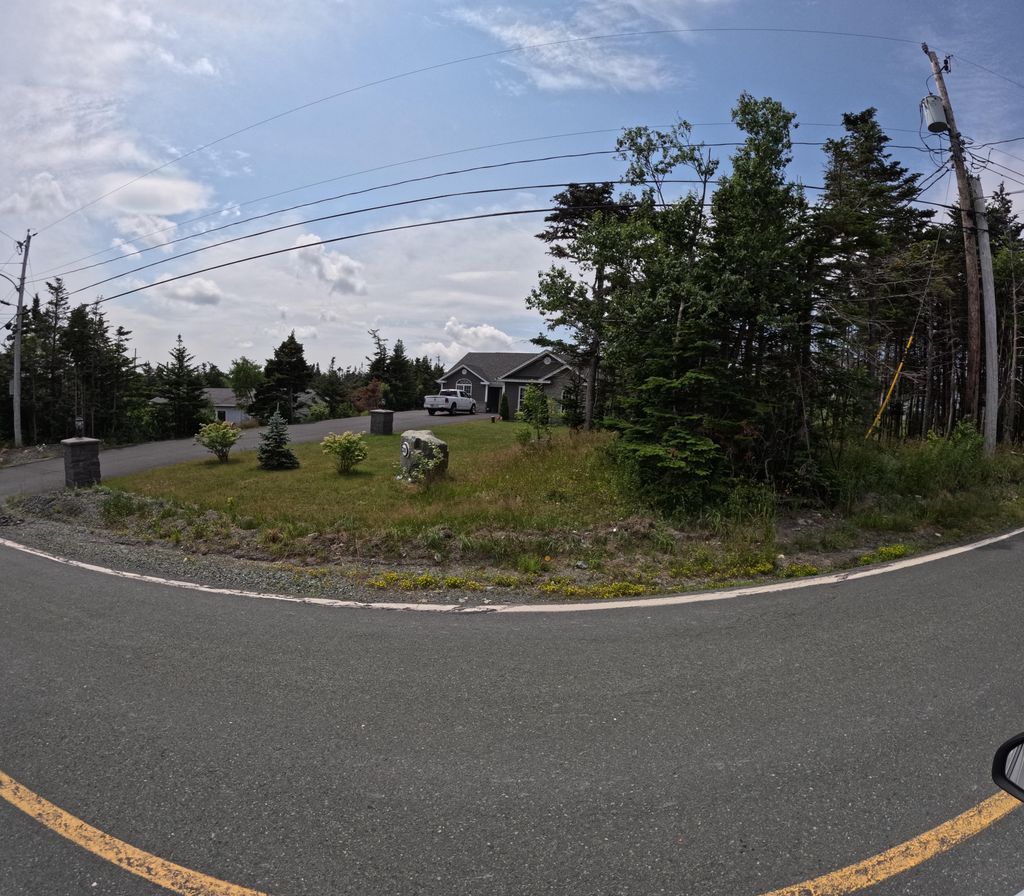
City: st_johns